Question: I have 3 tables in my db. AdminGroup, AdminSection and joining these two AdminAccess.
AdminGroup => AdminGroupId, AdminId
AdminSection => AdminSectionId, Code, Desc
AdminAccess => AdminSectionId, AdminGroupId
I need to get a list of all Codes available given AdminId.
This is what I have so far:
'''
this.AdminGroupRepository.List().Where(x => x.Admin.Any(y => y.AdminId == loginEntity.AdminId))
'''
But this gives me a list of AdminGroups and I simply need a List of Codes.

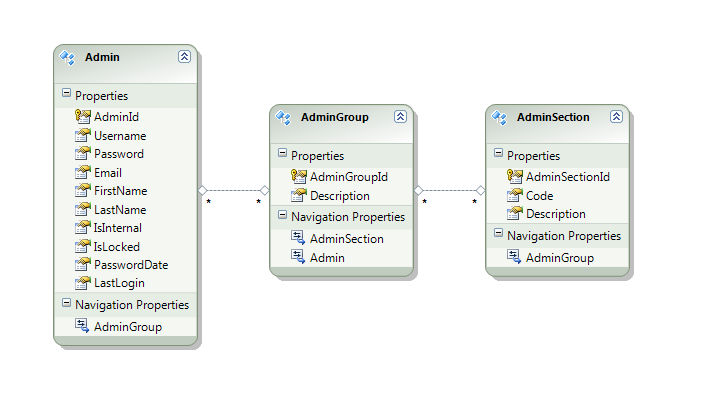
Answer: i solved it like so:
'''
var loginRoles =
this.AdminSectionRepository.List().Where(
x => x.AdminGroup.Any(y => y.Admin.Any(q => q.AdminId == loginEntity.AdminId))).Select(
q => q.Code);
'''